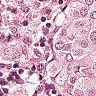
Metastatic tissue present: yes